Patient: sex M, age 36
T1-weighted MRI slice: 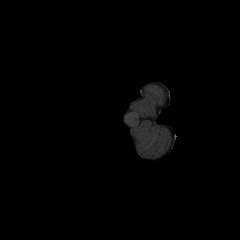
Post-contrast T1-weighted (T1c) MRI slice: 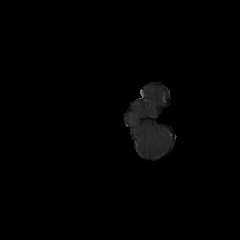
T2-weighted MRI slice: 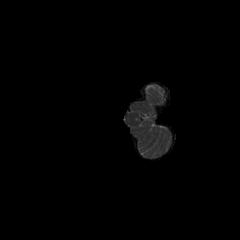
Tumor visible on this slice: no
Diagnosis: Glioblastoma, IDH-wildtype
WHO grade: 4